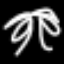
Label: palm tree